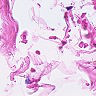
Metastatic tissue present: no